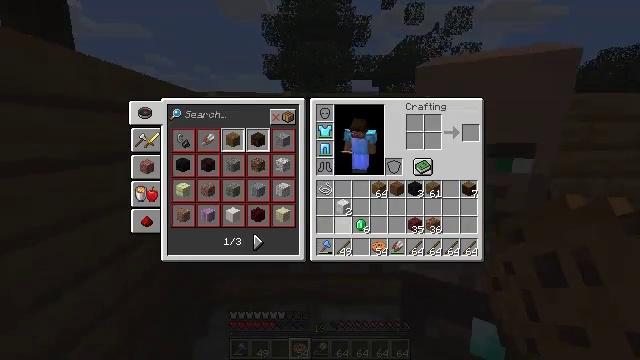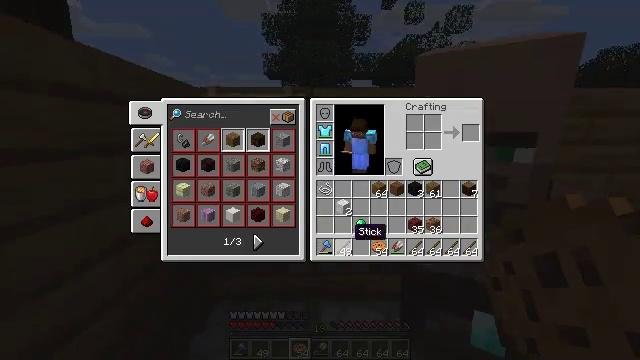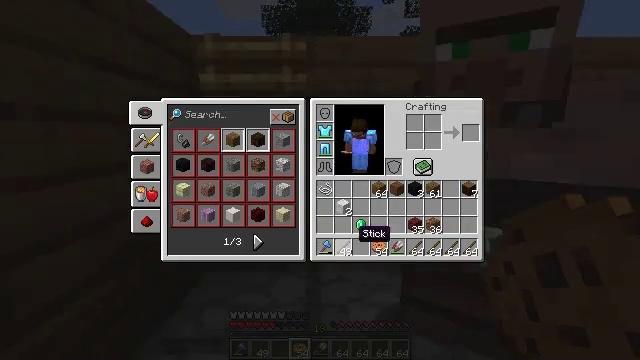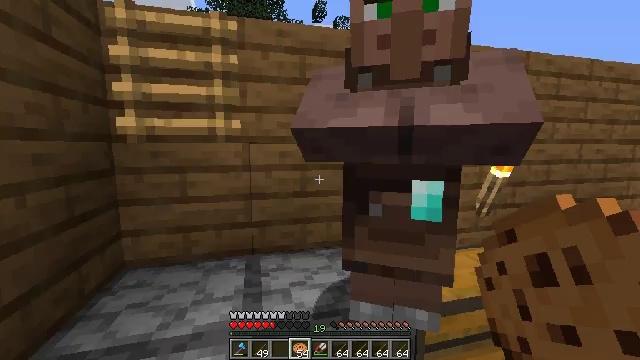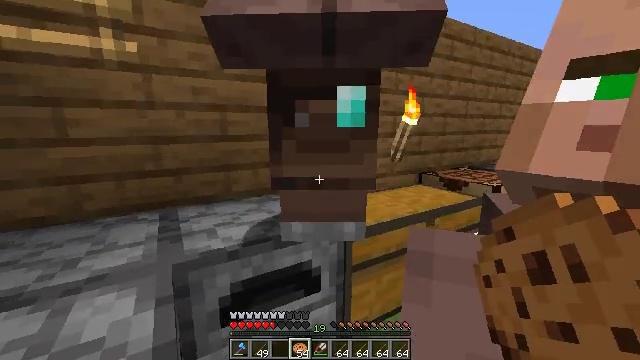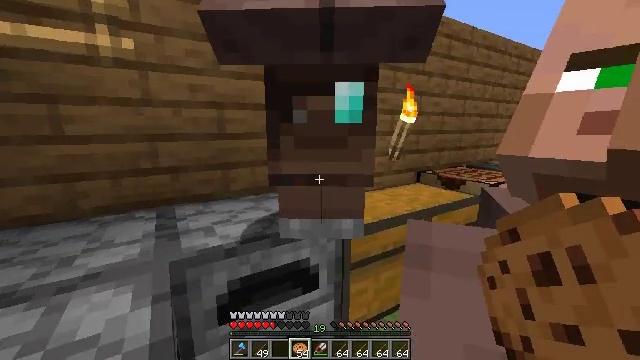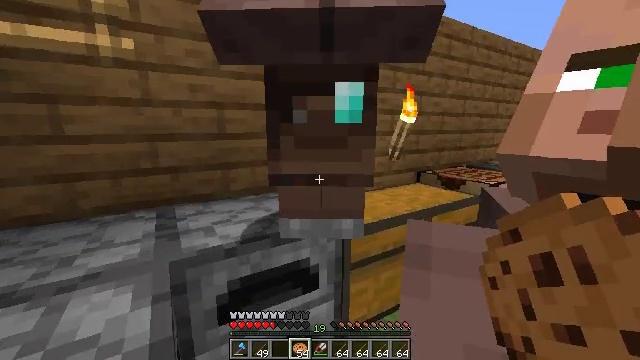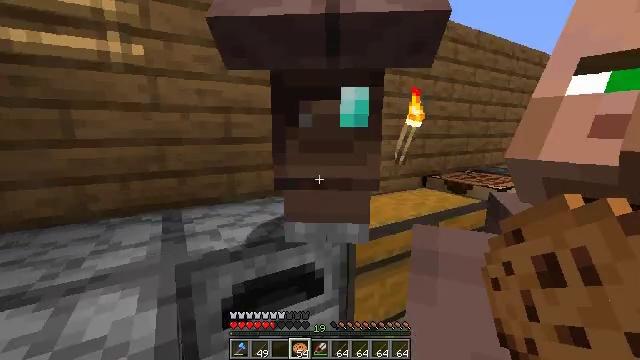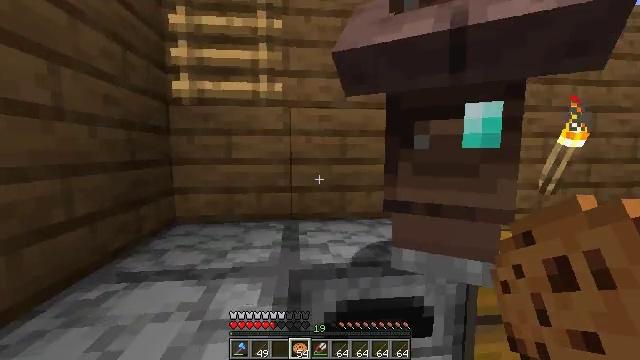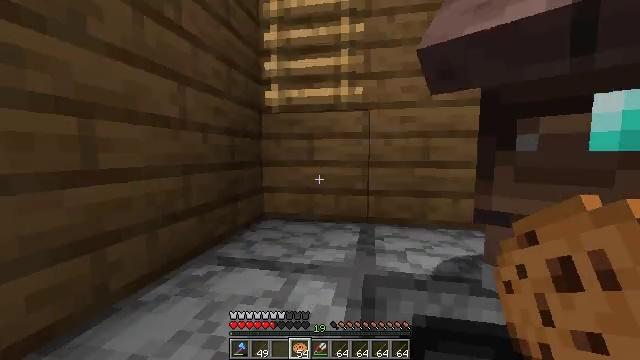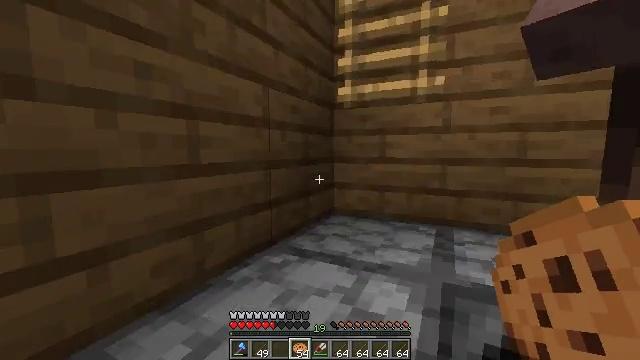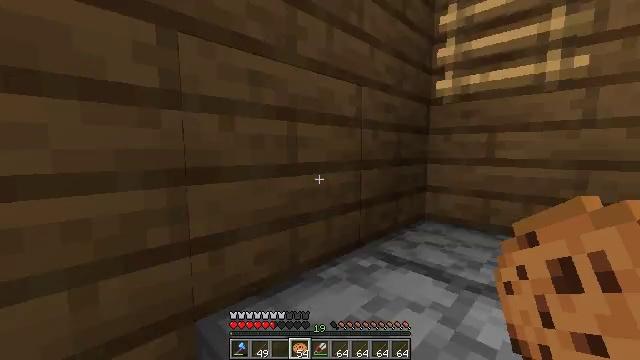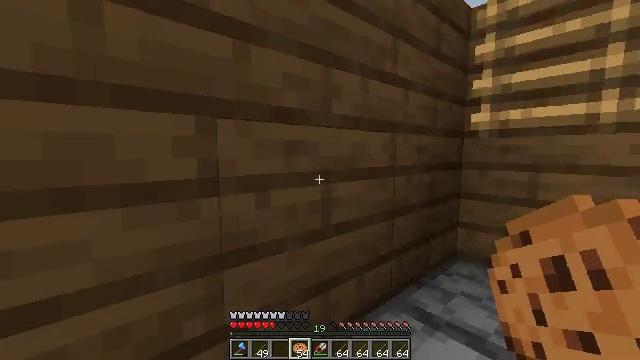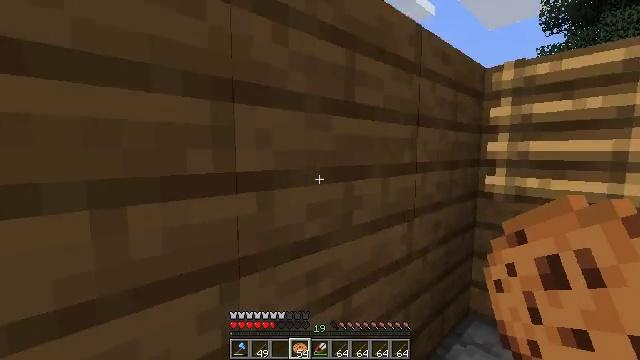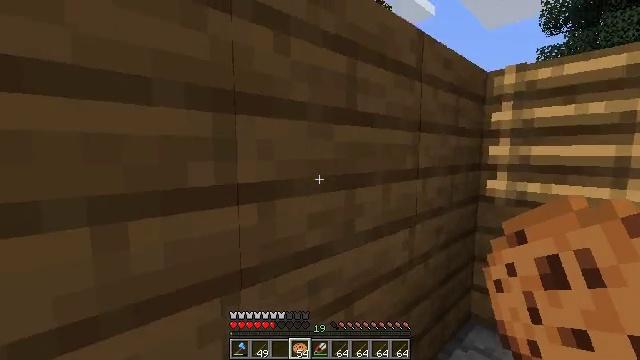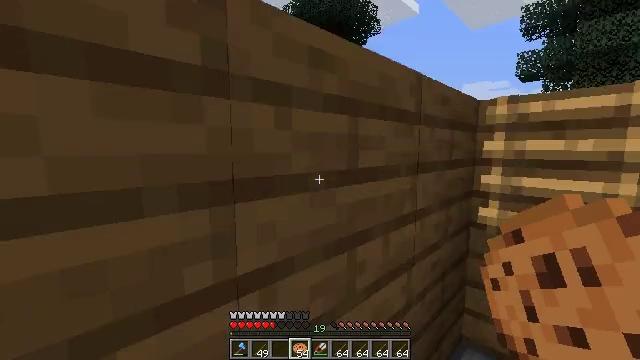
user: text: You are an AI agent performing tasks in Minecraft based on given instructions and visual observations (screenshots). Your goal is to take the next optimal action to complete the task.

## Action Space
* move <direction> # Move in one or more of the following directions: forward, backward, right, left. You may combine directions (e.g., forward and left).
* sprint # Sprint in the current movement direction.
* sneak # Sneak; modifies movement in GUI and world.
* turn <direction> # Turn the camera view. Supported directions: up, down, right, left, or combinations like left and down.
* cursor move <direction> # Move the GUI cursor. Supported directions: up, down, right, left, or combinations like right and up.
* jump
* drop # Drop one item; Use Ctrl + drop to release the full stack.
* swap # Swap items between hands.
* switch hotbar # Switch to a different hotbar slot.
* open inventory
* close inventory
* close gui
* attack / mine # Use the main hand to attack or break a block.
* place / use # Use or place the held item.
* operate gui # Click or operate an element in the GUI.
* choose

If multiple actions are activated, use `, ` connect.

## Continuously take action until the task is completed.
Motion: motion action
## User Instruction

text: Combat enemy.
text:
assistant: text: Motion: sneak, cursor move down
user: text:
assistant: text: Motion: sneak
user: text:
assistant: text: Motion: sneak, cursor move right and up, close inventory
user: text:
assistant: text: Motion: turn right and down
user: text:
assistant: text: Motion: no_op
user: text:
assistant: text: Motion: no_op
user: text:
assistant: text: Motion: turn left
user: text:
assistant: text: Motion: turn left and up
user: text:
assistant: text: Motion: turn left
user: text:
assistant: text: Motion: move forward, turn left
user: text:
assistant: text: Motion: move forward, sprint, turn left
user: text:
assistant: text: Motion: move forward, sprint, turn left, jump
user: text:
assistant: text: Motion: move forward, sprint, jump
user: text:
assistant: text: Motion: move forward, sprint, jump
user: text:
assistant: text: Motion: move forward, sprint, turn right, jump
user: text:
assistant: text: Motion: move forward, sprint, turn right and down, jump
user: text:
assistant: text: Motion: move forward, sprint, turn right and down, jump
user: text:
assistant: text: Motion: move forward, sprint, turn right, jump
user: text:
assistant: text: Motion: move forward, sprint, turn right, jump
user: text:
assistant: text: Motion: move forward, sprint, turn right, jump
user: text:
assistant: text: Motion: move forward, sprint, turn right, jump
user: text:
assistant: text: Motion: move forward, sprint, turn right, jump
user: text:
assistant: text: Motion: move forward, sprint, turn right, jump
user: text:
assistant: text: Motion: move forward, sprint, turn right, jump
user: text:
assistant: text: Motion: move forward, sprint, jump
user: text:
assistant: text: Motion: move forward, sprint, jump
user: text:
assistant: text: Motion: move forward, sprint, jump
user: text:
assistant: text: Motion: move forward, sprint, jump
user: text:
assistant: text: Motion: move forward, sprint, jump
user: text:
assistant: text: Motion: move forward, jump